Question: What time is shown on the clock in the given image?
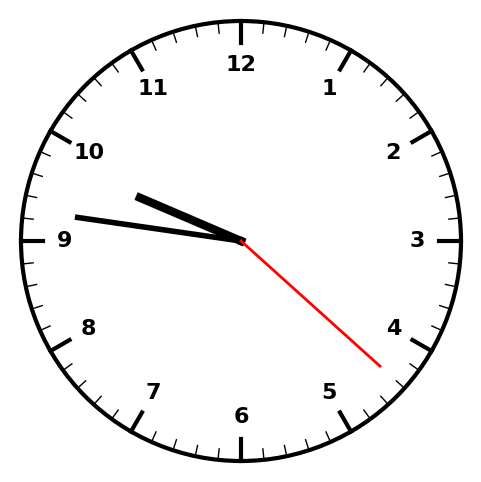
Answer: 09:46:22